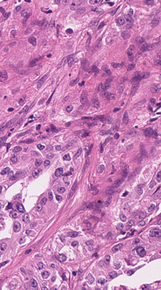
Tumor epithelial tissue: yes
Tumor-associated stroma tissue: yes
Normal tissue: no